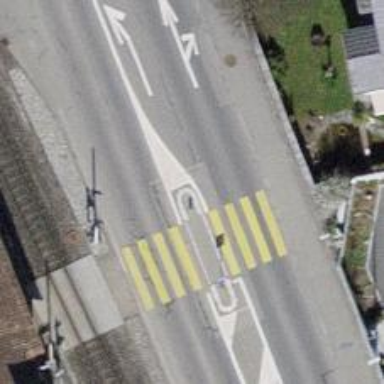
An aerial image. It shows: Public transport stop position.